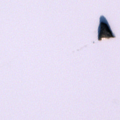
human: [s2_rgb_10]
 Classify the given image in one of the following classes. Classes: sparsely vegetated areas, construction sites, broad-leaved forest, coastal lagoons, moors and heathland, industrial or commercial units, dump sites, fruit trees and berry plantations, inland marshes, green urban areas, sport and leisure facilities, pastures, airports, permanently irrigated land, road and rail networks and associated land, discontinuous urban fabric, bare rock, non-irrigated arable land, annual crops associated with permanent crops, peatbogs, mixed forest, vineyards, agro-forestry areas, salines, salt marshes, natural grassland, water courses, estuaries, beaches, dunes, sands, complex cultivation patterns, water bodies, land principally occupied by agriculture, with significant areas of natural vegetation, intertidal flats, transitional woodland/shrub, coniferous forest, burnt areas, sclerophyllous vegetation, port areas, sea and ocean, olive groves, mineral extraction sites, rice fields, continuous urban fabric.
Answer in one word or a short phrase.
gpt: water bodies